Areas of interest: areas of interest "Basketball Arena"
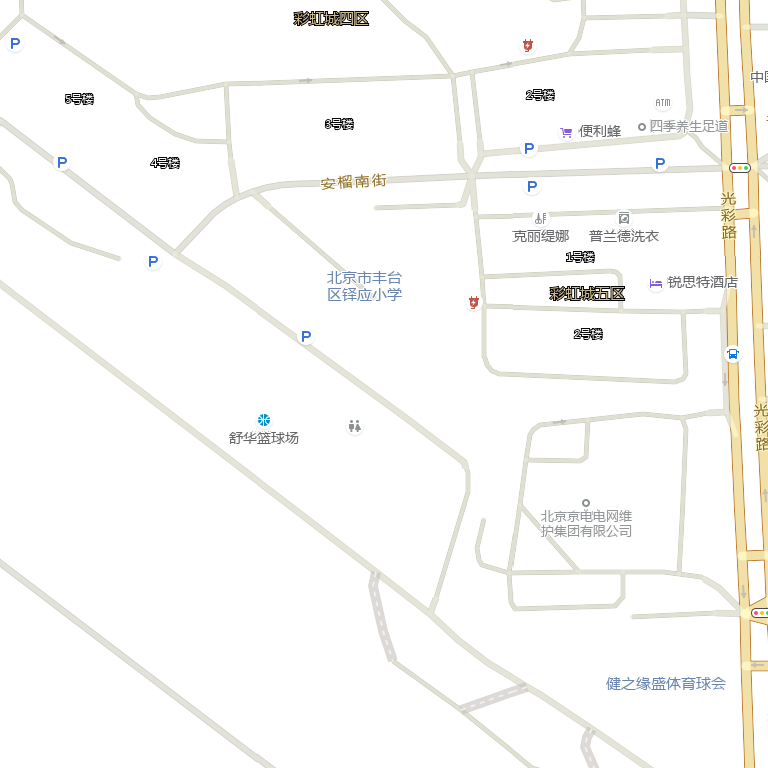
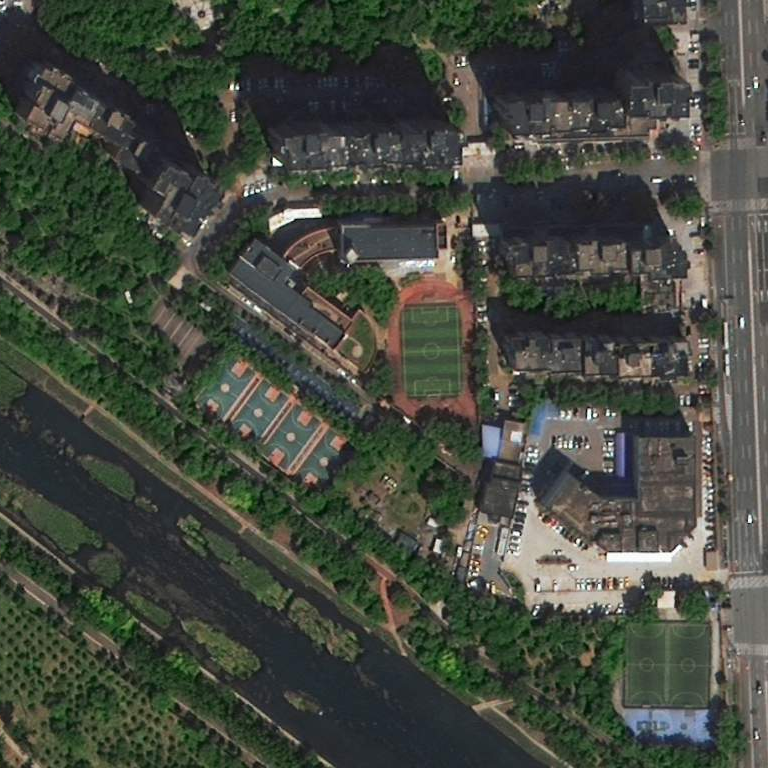